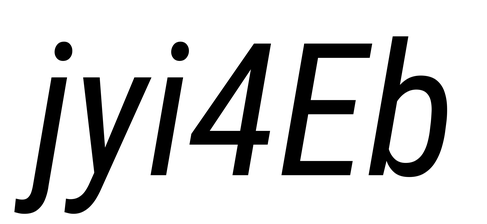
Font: Roboto-Italic_Condensed_Italic